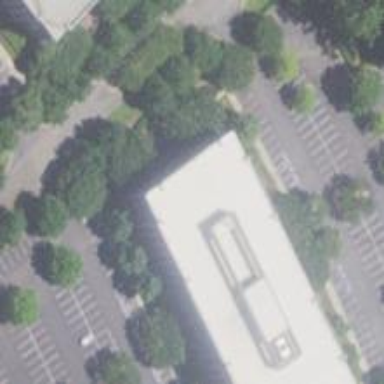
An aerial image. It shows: Government office building.